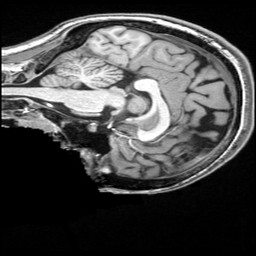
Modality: T1w
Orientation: sagittal
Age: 21
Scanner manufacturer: siemens
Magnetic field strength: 3 T
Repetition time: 2.5 s
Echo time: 0.00343 s